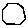
Label: hexagon